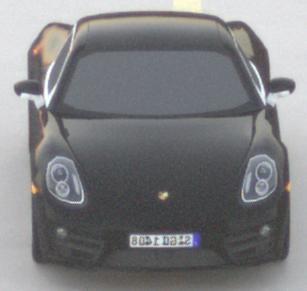
Make: Porsche
Model: Cayman
Detailed model: Cayman (981C)
Model produced from: 2013/03
Model produced until: 2014/04
Doors: 2
Color: black
Road condition: dry road
Daytime: sunrise or sunset
Contrast: low contrast